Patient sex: M
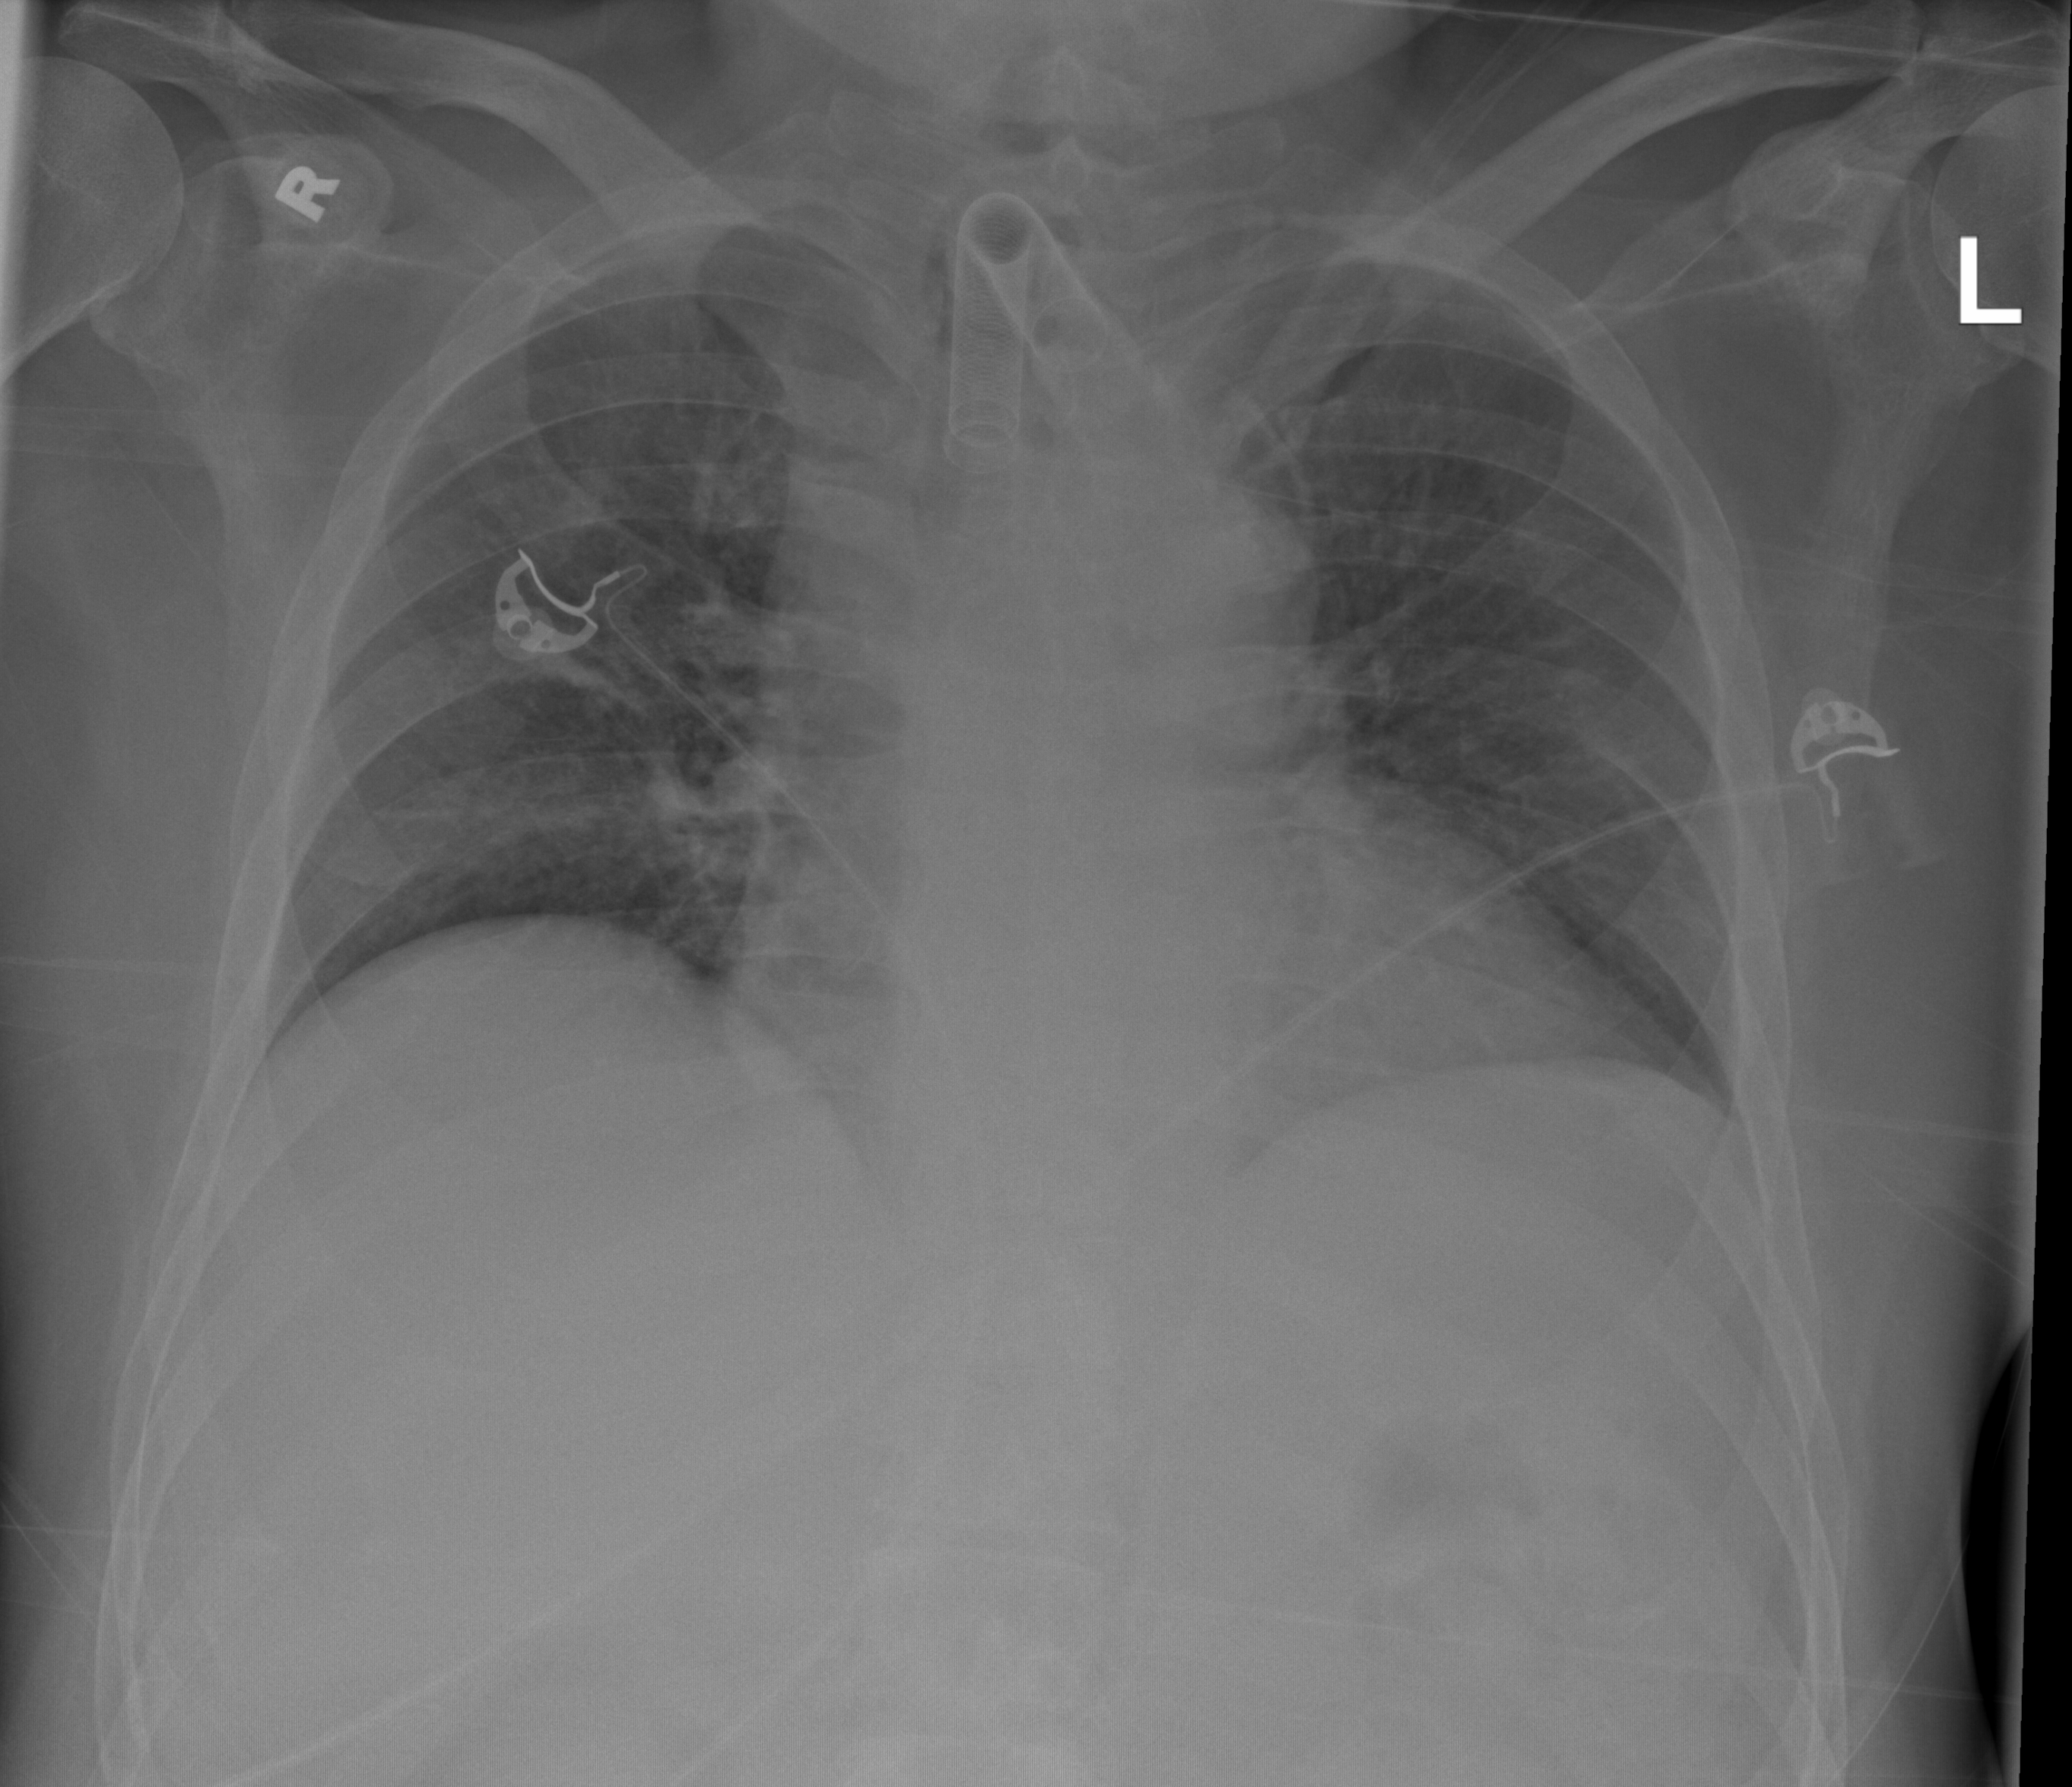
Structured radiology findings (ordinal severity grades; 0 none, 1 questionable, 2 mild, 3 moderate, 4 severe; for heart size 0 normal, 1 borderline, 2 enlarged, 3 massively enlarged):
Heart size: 2
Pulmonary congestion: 2
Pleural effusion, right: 0
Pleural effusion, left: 0
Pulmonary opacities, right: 0
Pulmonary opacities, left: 0
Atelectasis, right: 2
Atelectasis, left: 0